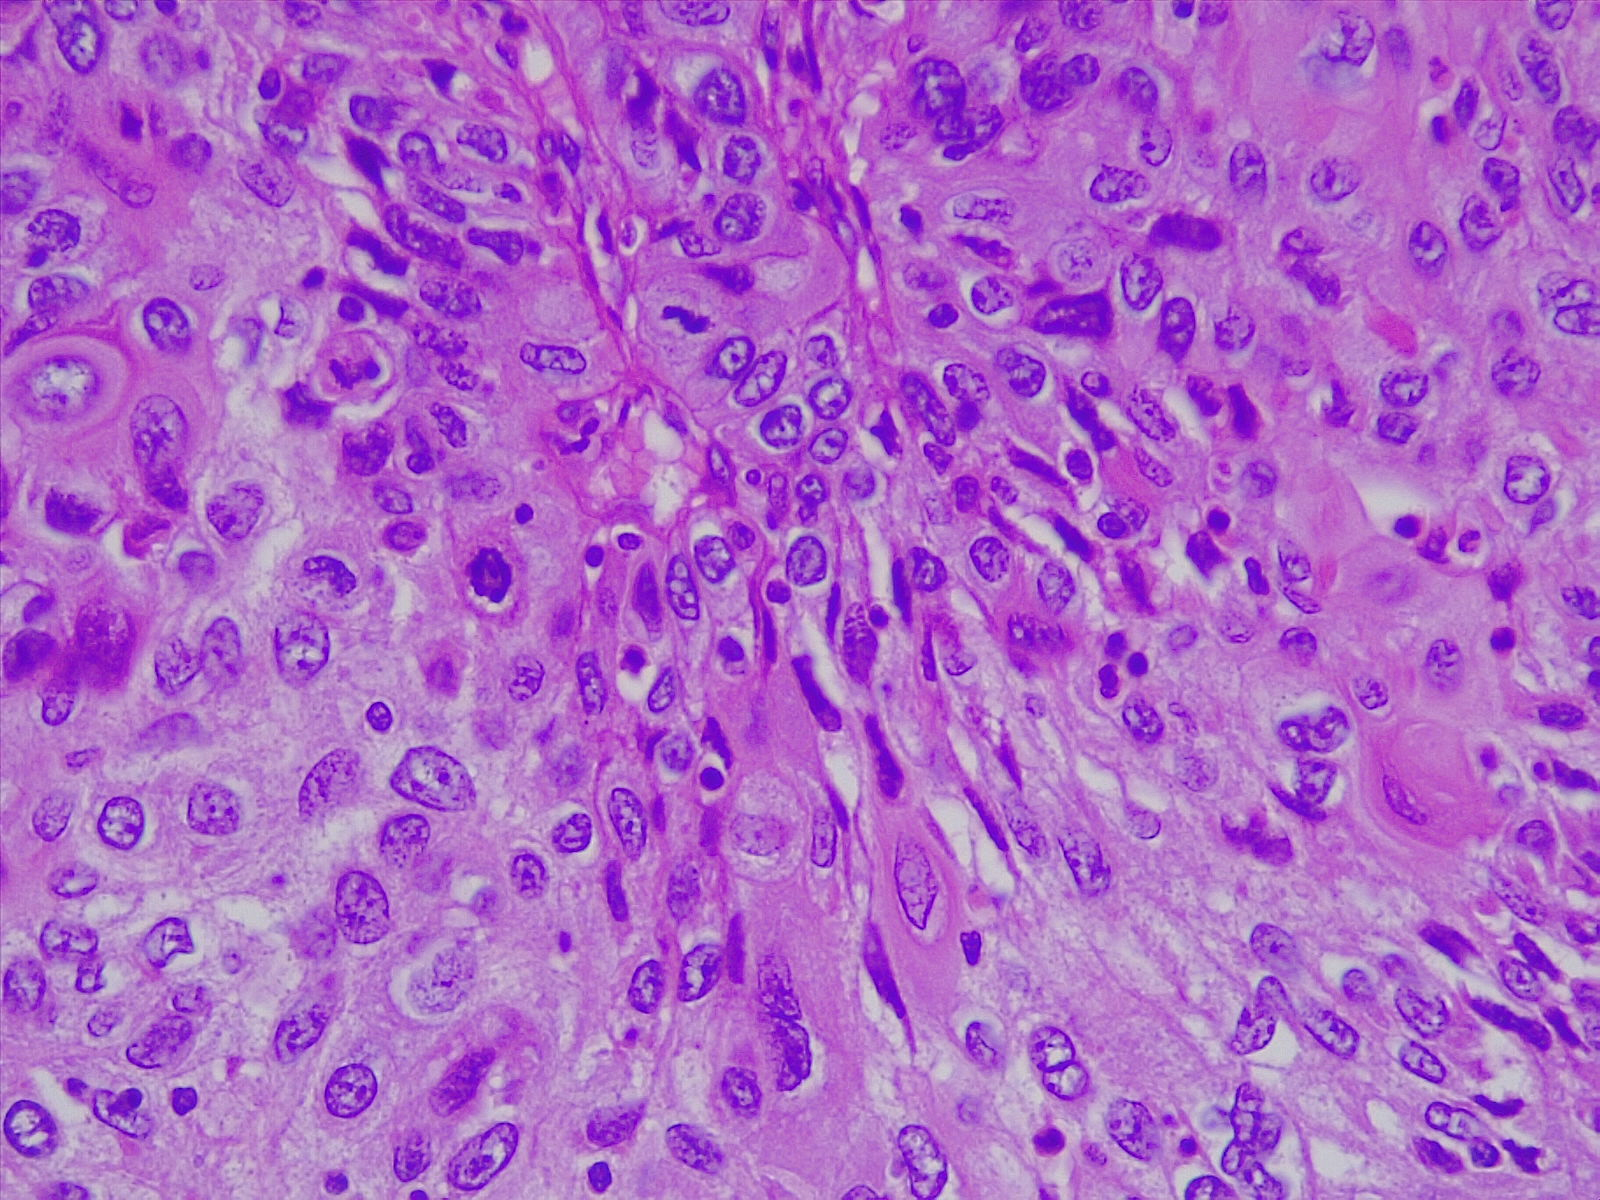
Label: lung squamous cell carcinoma, moderately differentiated